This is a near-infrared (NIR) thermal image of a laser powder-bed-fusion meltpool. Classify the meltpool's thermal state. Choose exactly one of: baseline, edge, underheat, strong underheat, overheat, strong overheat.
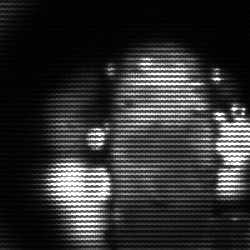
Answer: strong underheat